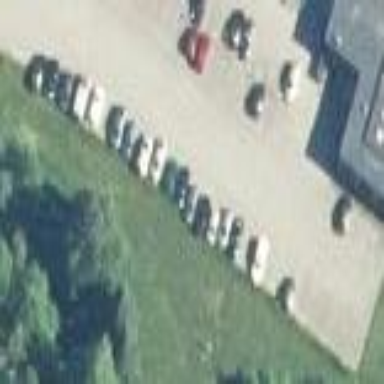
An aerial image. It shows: Parking area.